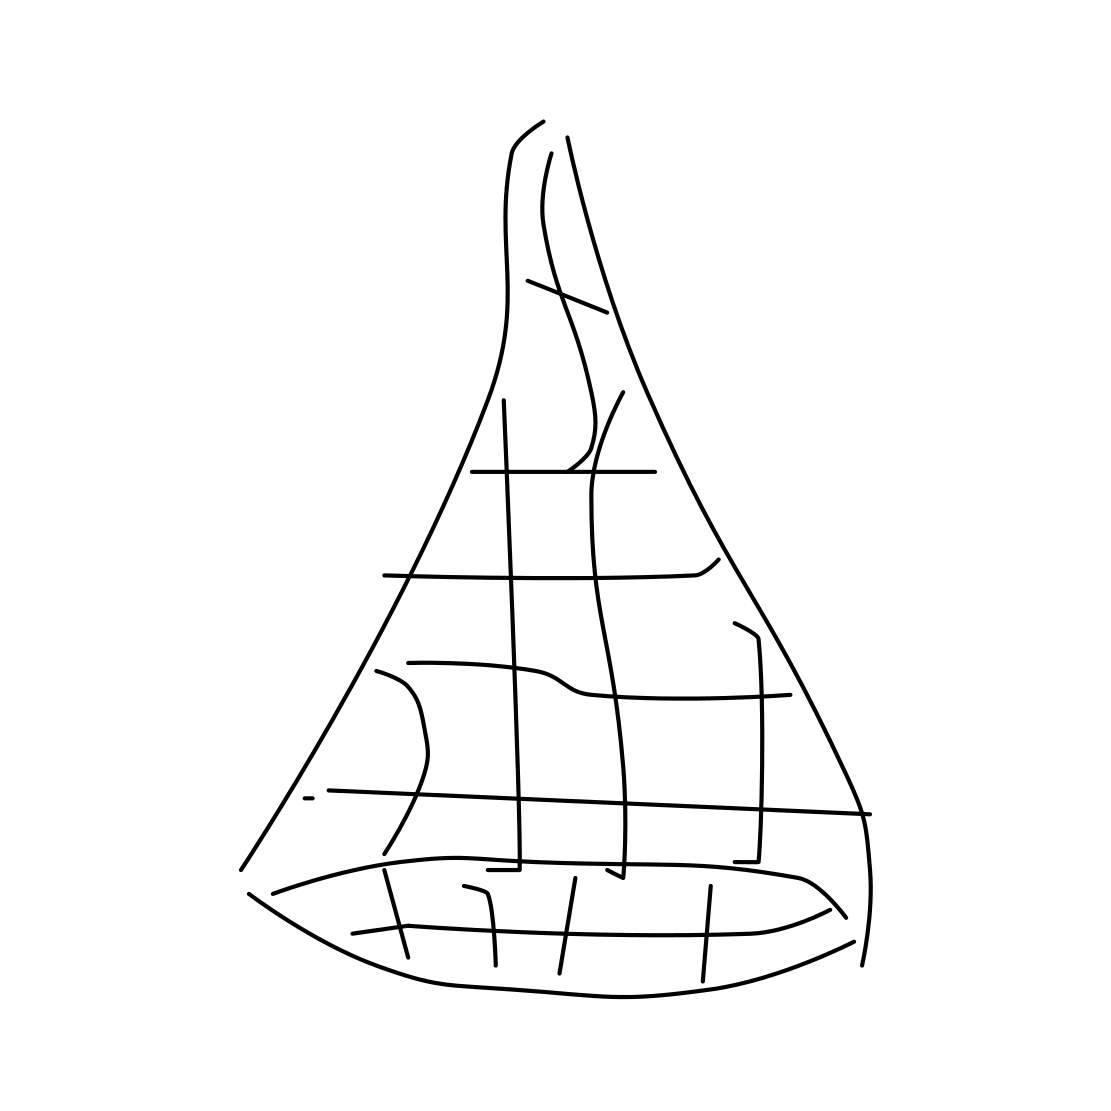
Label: diamond